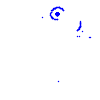
Particle: pion